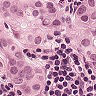
Metastatic tissue present: yes